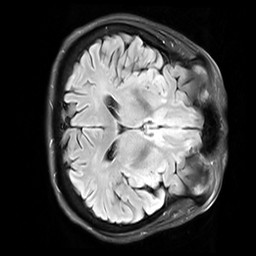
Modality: FLAIR
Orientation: axial
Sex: female
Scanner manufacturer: siemens
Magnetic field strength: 3 T
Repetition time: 10 s
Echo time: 0.09 s